Question: I'm sure this is a pretty simple task but I'm not entirely sure how to word it into a search query. The best I got was Extension methods and I couldn't understand them or get the syntax right.
I'm currently using an assembly that simplifies making mods for GTA V. These assemblies include a Ped "type" with a bunch of methods that are attached to it.
What I'm looking for is the ability to add my own method that can store a bool value as an extension to the Ped class.

Any help would be greatly appreciated, thank you.
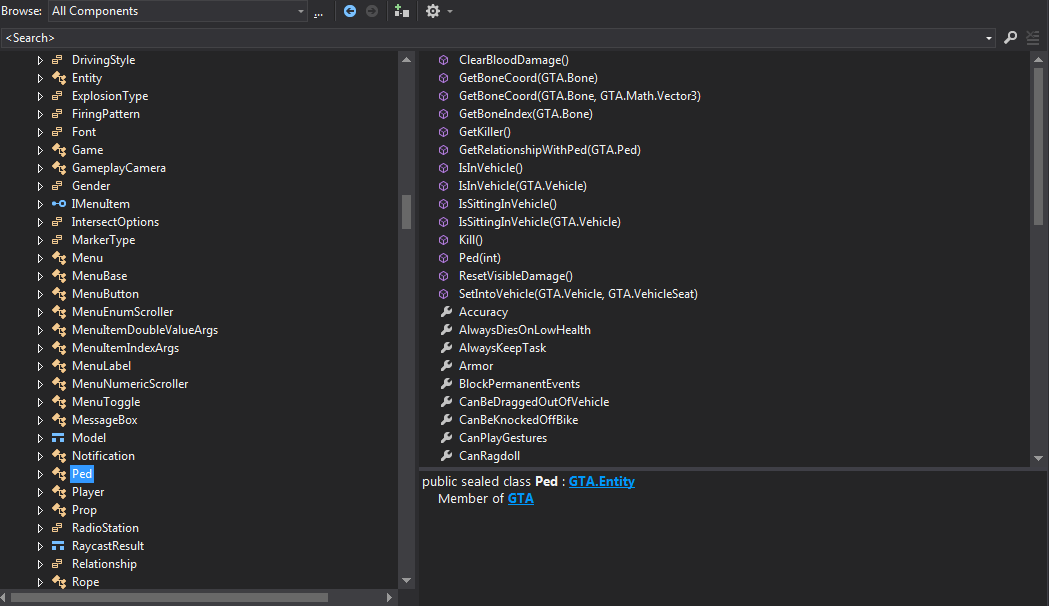
Answer: You can use a <URL> for this task:
> A 'ConditionalWeakTable<TKey, TValue>' object is a dictionary that binds a managed object, which is represented by a key, to its attached property, which is represented by a value. The object's keys are the individual instances of the TKey class to which the property is attached, and its values are the property values that are assigned to the corresponding objects.
Example:
'''
public static class PedExtensions
{
private static readonly ConditionalWeakTable<Ped, PedProperties> _props = new ConditionalWeakTable<Ped, PedProperties>();
public static bool GetMyBool(this Ped ped)
{
return _props.GetOrCreateValue(ped).MyBool;
}
public static void SetMyBool(this Ped ped, bool value)
{
_props.GetOrCreateValue(ped).MyBool = value;
}
private class PedProperties
{
public bool MyBool { get; set; }
}
}
'''
(You could of course make 'PedProperties' a public top-level class and expose that directly, if you have many properties to store).
As the table uses weak references, you don't have to worry about memory leaks:
> The 'ConditionalWeakTable<TKey, TValue>' class differs from other collection objects in its management of the object lifetime of keys stored in the collection. Ordinarily, when an object is stored in a collection, its lifetime lasts until it is removed (and there are no additional references to the object) or until the collection object itself is destroyed. However, in the 'ConditionalWeakTable<TKey, TValue>' class, , even if it can be reached directly from a value stored in the table (for example, if the table contains one key, 'A', with a value 'V1', and a second key, 'B', with a value 'P2' that contains a reference to 'A'). Instead, 'ConditionalWeakTable<TKey, TValue>' automatically removes the key/value entry as soon as no other references to a key exist outside the table.